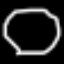
Label: octagon